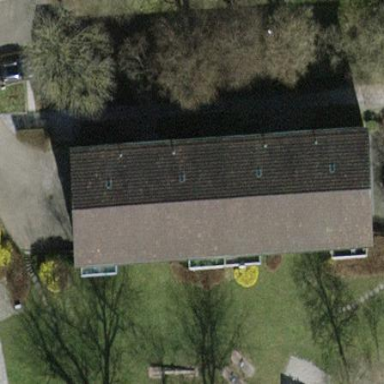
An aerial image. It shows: Building with tiled roof.